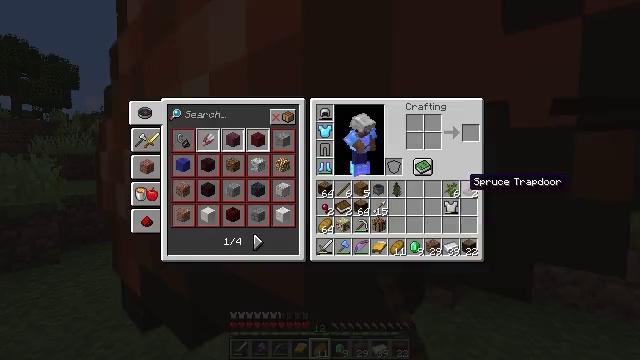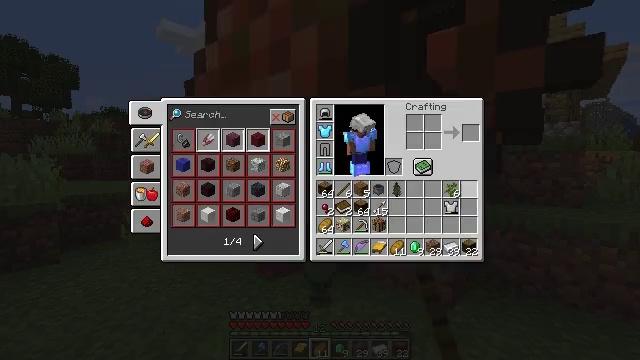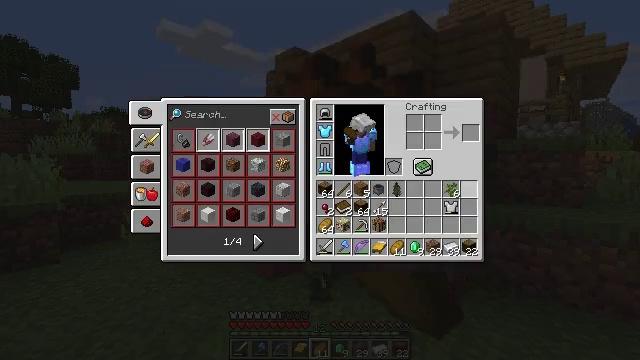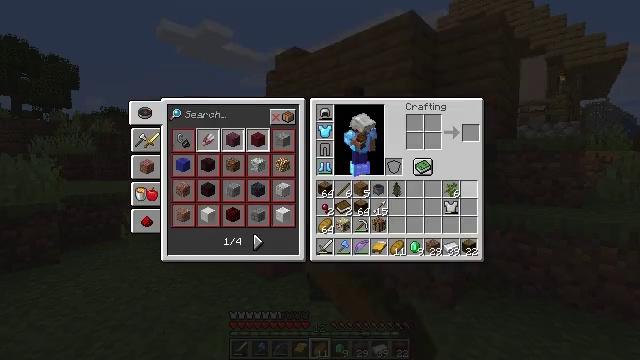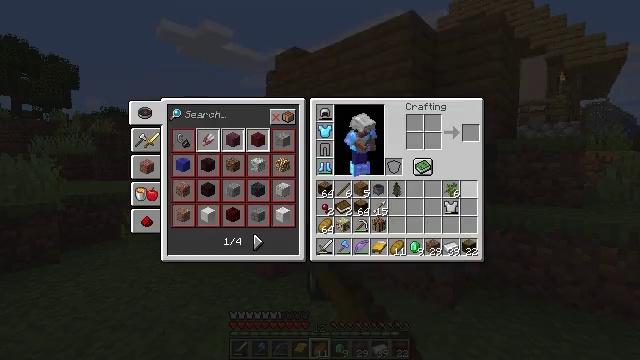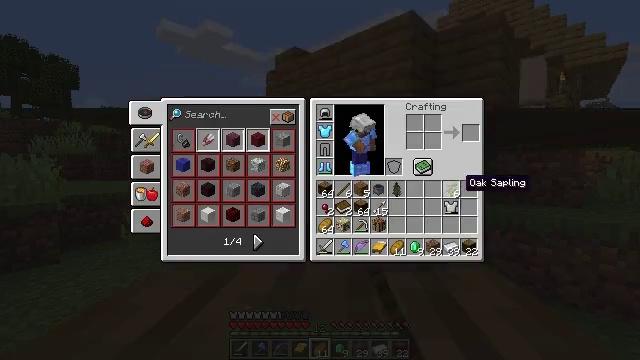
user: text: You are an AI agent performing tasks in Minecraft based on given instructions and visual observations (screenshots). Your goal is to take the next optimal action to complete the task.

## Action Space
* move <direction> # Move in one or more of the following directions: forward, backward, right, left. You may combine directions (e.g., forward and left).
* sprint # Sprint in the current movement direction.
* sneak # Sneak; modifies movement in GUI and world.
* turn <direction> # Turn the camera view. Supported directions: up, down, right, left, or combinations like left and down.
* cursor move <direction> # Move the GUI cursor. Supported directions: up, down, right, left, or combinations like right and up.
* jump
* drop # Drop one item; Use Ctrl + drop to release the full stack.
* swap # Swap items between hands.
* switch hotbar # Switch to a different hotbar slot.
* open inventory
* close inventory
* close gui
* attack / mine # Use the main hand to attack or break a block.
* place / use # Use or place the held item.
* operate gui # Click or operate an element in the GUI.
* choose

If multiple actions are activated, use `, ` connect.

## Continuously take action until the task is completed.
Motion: motion action
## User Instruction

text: Drop a spruce trapdoor.
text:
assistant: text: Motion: sprint, drop, open gui
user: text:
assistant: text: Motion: sprint, drop
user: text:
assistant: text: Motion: sprint, drop
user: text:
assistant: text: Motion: sprint
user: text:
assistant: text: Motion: sprint
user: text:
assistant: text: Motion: sprint, drop